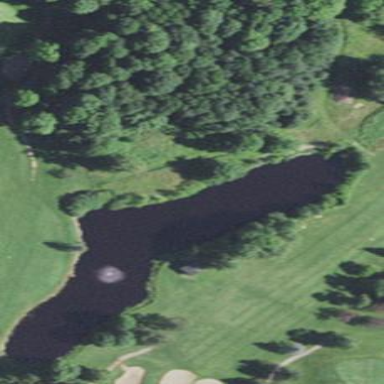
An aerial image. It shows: Serene pond surrounded by nature.